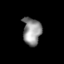
Tissue: skin
Cell type: T cells
Senescence score: 0.6739
Nuclear area (px): 495
Mean DAPI intensity: 143.869